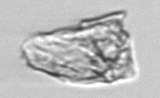
Label: detritus_transparent